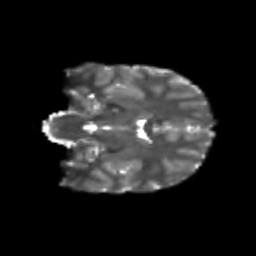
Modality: T2w
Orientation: coronal
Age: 11
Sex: male
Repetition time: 9.4 s
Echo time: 0.089 s